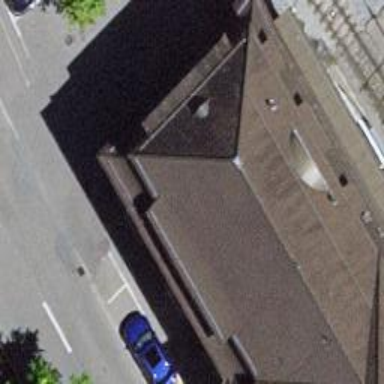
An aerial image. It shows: Café.